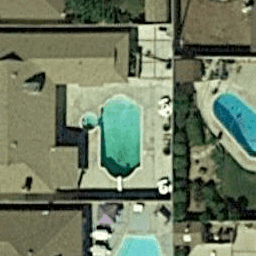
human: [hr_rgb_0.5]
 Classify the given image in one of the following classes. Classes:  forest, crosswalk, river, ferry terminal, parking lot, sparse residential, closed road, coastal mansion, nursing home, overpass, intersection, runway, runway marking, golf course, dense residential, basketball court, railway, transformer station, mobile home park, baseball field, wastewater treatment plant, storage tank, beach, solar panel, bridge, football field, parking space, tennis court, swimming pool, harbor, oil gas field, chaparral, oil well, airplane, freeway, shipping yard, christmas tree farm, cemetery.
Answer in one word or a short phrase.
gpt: swimming pool